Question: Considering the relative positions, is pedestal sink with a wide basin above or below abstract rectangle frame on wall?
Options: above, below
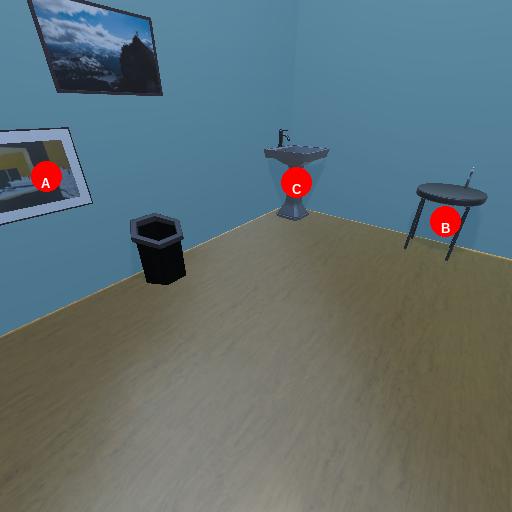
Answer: above